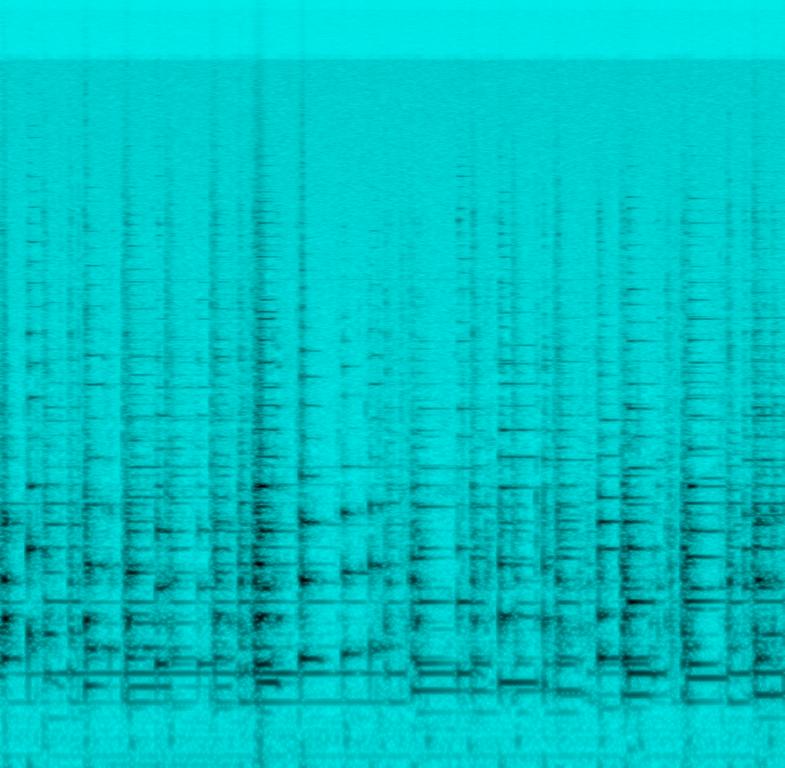
Someone is strumming a banjo along with playing a lead melody. This may be playing sitting in the countryside in front of your house in the garden.